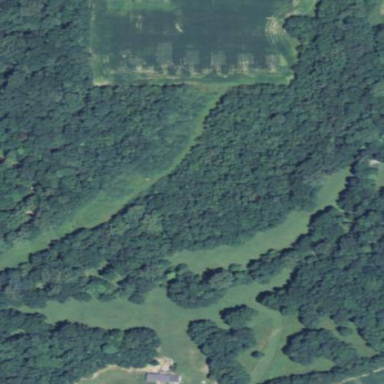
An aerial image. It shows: Deciduous broadleaved woodland.